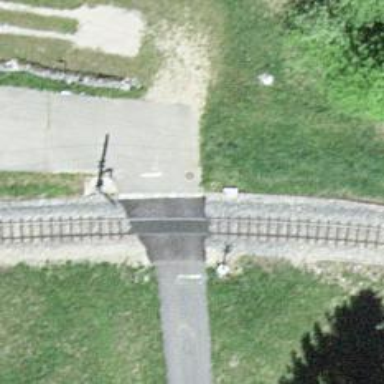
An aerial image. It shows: Level crossing along the railway.